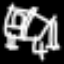
Label: bed